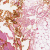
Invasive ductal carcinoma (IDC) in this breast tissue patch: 0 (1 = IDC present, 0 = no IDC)